Question: I found no topic to talk about this, I apologize if not researched properly. Is there any way to put a picture next to a jquery dialog, as the following image? If yes how?

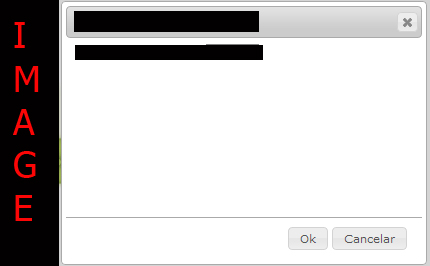
Answer: Working example: <URL>
html:
'''
<div id="dialog" title="Basic dialog">
<p>A dialog...</p>
</div>
<img style="position: absolute; top:0; left:0; width: 70px;" id="dialogimage" src="https://twimg0-a.akamaihd.net/profile_images/<PHONE>/f6e8d4a5be06c62a6ea863c3d6dce875.png" />
'''
js:
'''
$(function(){
$( "#dialog" ).dialog({
open: function( event, ui ) {
$('#dialogimage').css({
left:$(this).offset().left-75,
top:$(this).offset().top-46
});
},
drag: function( event, ui ) {
$('#dialogimage').css({
left:ui.position.left-70,
top:ui.position.top,display:'block'
});
}
});
})
'''